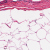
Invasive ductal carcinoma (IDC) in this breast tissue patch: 0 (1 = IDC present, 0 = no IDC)